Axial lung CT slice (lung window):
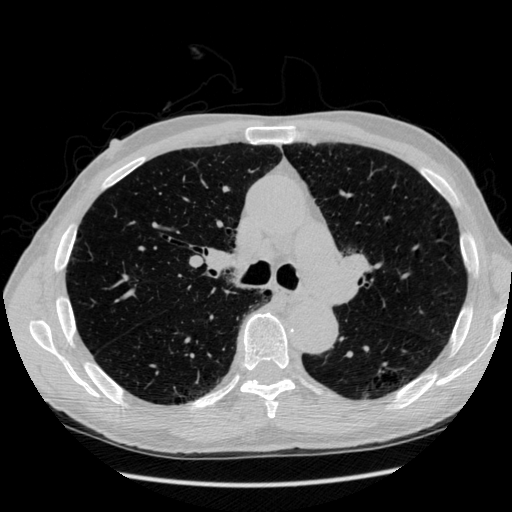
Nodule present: no